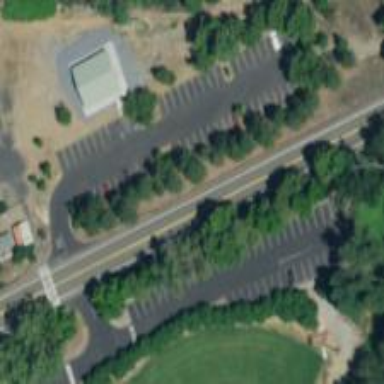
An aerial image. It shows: Parking area.